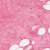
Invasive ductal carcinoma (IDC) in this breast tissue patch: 0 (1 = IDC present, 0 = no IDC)